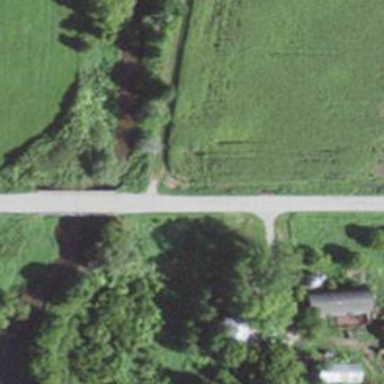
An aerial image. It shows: Unclassified road with bridge.